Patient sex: M
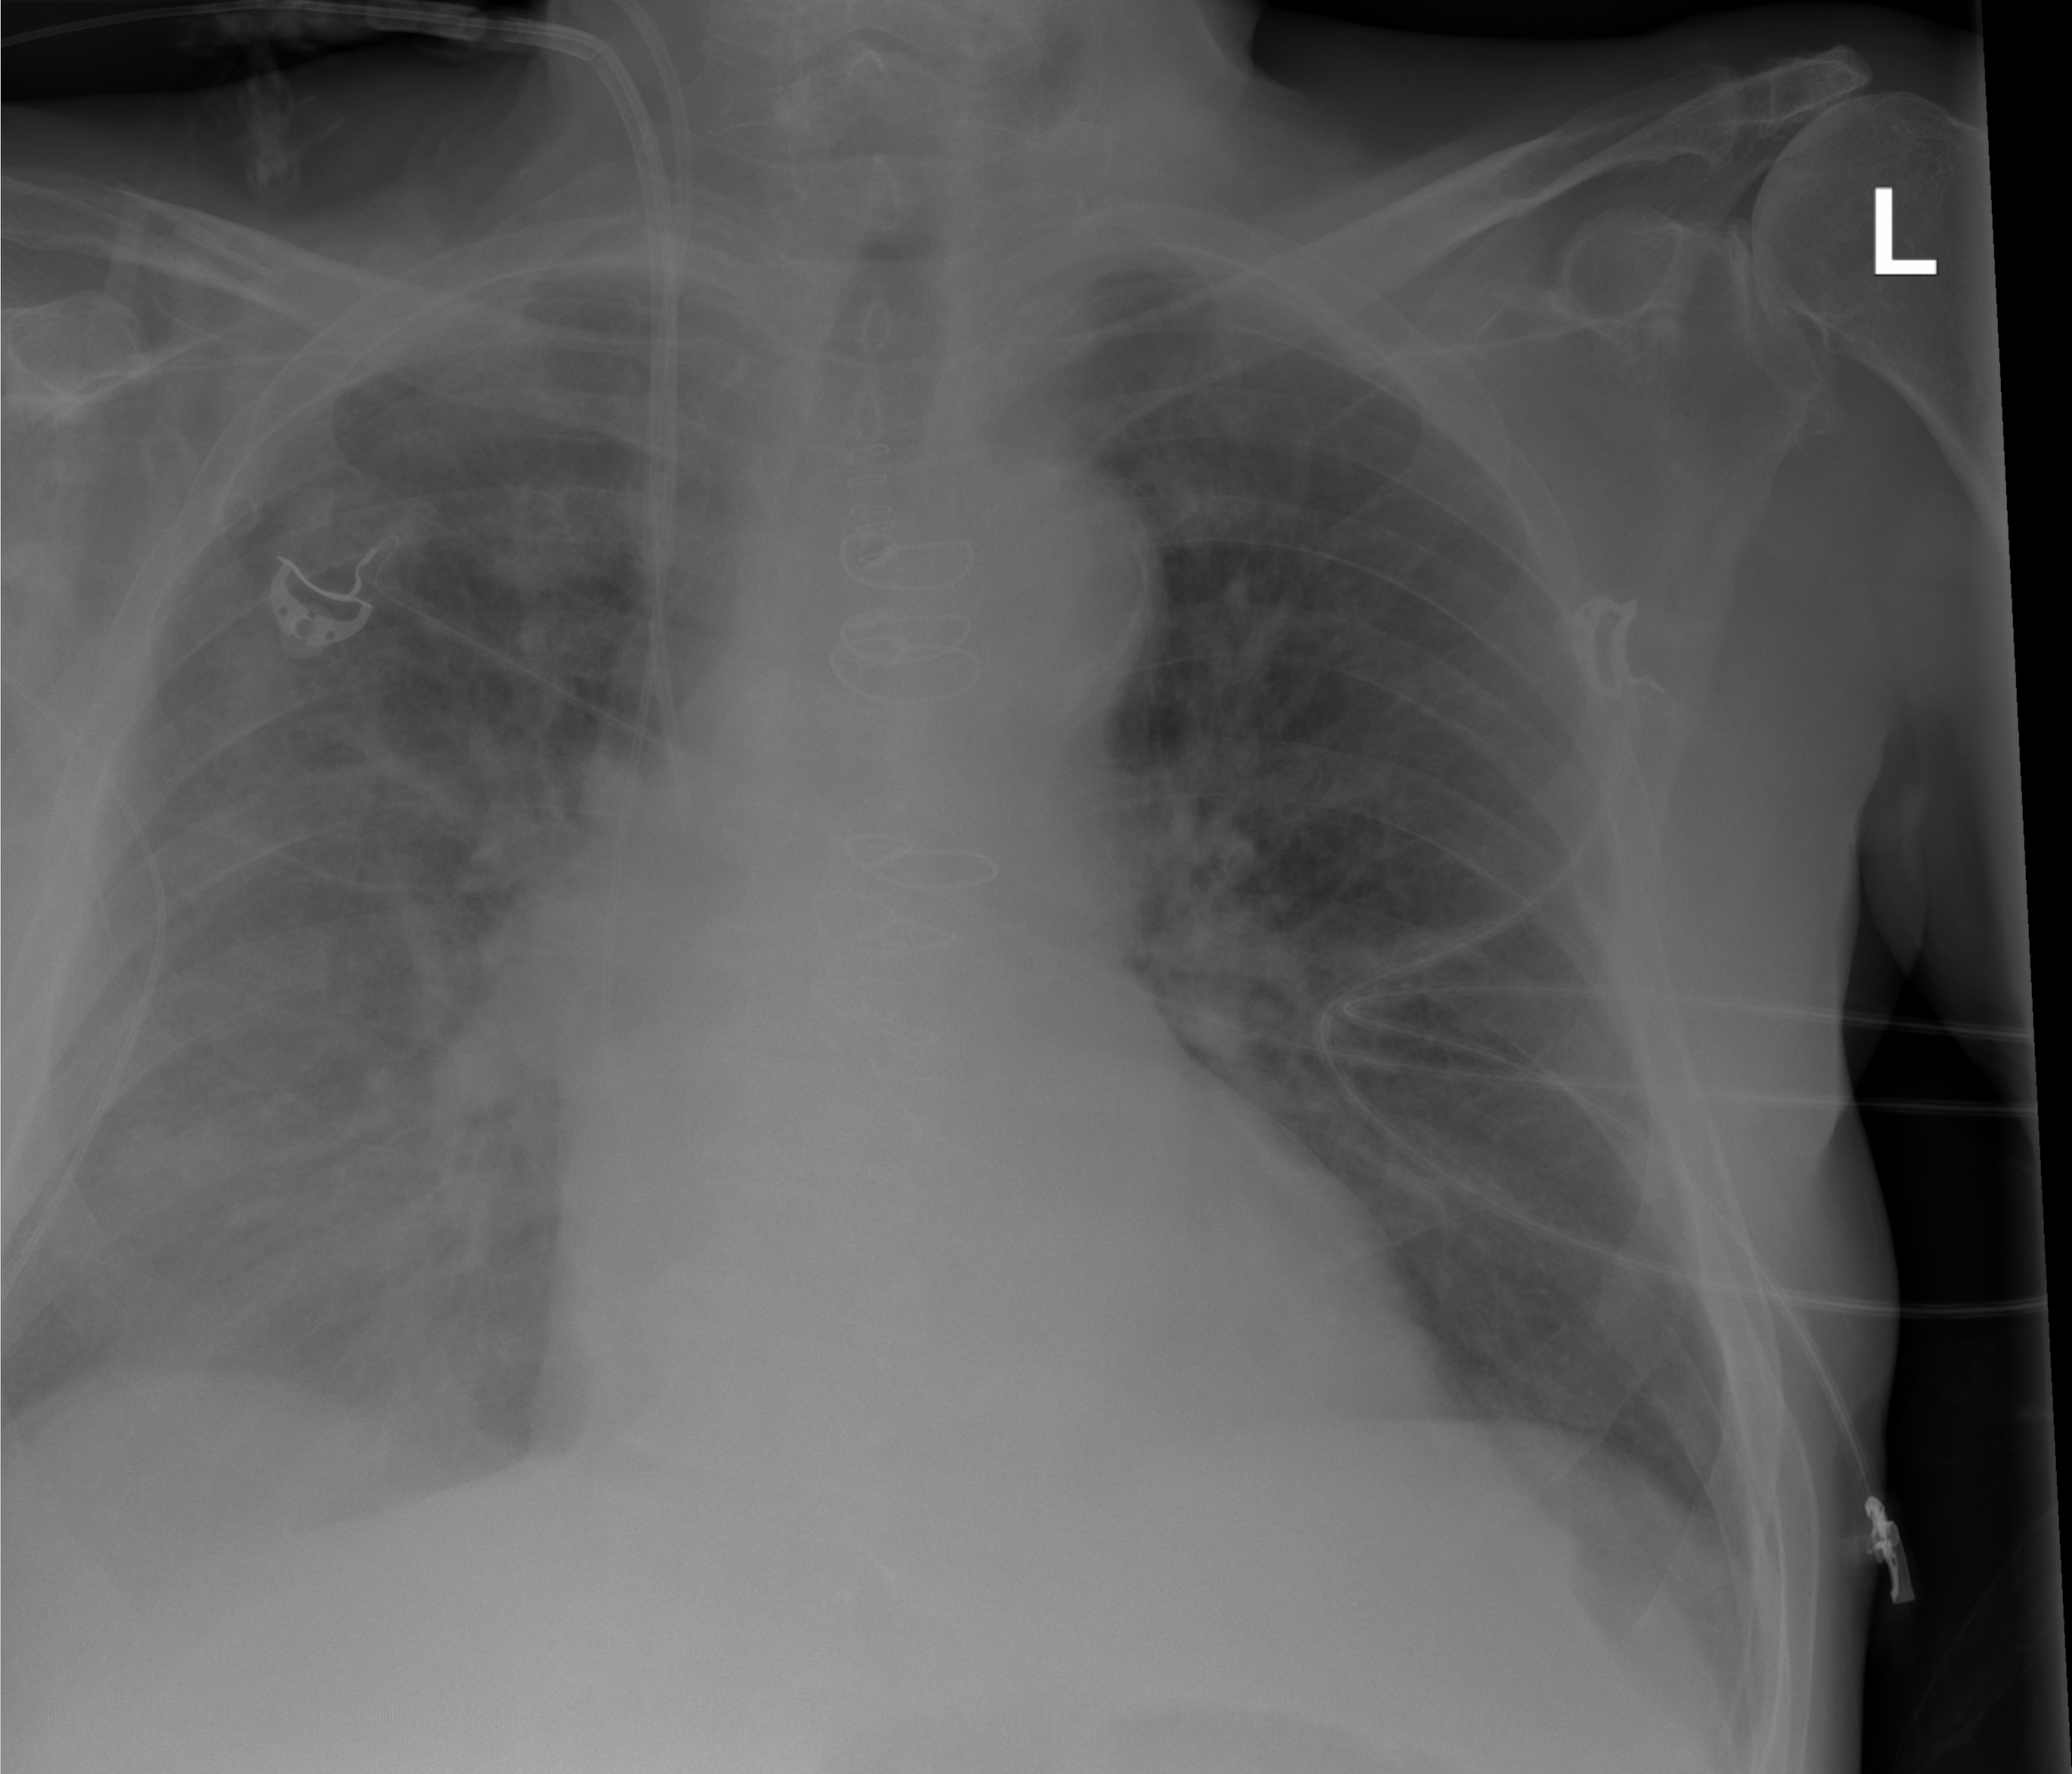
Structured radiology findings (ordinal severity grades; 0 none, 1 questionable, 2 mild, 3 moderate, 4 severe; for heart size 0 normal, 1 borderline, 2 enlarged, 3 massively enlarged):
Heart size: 2
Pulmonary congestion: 3
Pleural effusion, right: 2
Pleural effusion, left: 2
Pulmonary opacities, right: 2
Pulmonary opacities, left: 0
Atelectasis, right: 0
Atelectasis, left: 0